Question: I would like that to know how to change the Font for the displayed/selected value in a 'JComboBox'. E.G.

The upper rendering of 'Aharoni' (image courtesy of <URL>.
I can change the list values with a renderer like this:
'''
public class JComboBoxItalic extends BasicComboBoxRenderer {
protected DefaultListCellRenderer defaultRenderer = new DefaultListCellRenderer();
public Component getListCellRendererComponent(JList list, Object value, int index, boolean isSelected, boolean cellHasFocus) {
Font theFont = null;
JLabel renderer = (JLabel) defaultRenderer.getListCellRendererComponent(list, value, index, isSelected,cellHasFocus);
theFont = new Font("Courier", Font.ITALIC, 14);
renderer.setFont(theFont);
return renderer;
}
}
'''
But this does not affect the selected value . Any ideas?
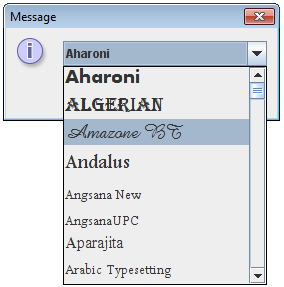
Answer: - I can't see something wrong, issue must be in the rest of your code- Renderer is applied only for Item in (if is visible) popup window, - you can to use the basic and simplest Renderer- you can to override all from paramaters from puaramaters - JList list, Object value,
int index, boolean isSelected, boolean cellHasFocus, every are settable, testable ..., separatelly
.
'''
private class ComboBoxRenderer extends DefaultListCellRenderer {
private static final long serialVersionUID = 1L;
private Font baseFont = new JLabel("Test").getFont();
@Override
public Component getListCellRendererComponent(JList list, Object value,
int index, boolean isSelected, boolean cellHasFocus) {
super.getListCellRendererComponent(list, value, index, isSelected, cellHasFocus);
//if (value instanceof Font) {
// Font font = (Font) value;
// setFont(new Font(font.getName(), baseFont.getStyle(), baseFont.getSize()));
setFont(new Font("Courier", Font.ITALIC, 14));
//}
return this;
}
}
'''
EDIT
> I would like that to know how to change the Font for the
displayed/selected value in a JComboBox
.

.

.

.
'''
import java.awt.BorderLayout;
import java.awt.Component;
import java.awt.Dimension;
import java.awt.Font;
import java.awt.GraphicsEnvironment;
import java.awt.Point;
import java.awt.Rectangle;
import java.awt.event.ItemEvent;
import java.awt.event.ItemListener;
import javax.swing.DefaultListCellRenderer;
import javax.swing.JComboBox;
import javax.swing.JFrame;
import javax.swing.JLabel;
import javax.swing.JList;
import javax.swing.JPopupMenu;
import javax.swing.JScrollPane;
import javax.swing.JViewport;
import javax.swing.plaf.basic.BasicComboBoxRenderer;
public class SystemFontDisplayer extends JFrame {
private static final long serialVersionUID = 1L;
private JComboBox fontsBox;
public SystemFontDisplayer() {
GraphicsEnvironment ge = GraphicsEnvironment.getLocalGraphicsEnvironment();
String[] fontFamilyNames = ge.getAvailableFontFamilyNames();
fontsBox = new JComboBox(fontFamilyNames);
fontsBox.setSelectedItem(0);
fontsBox.setRenderer(new ComboRenderer(fontsBox));
fontsBox.addItemListener(new ItemListener() {
@Override
public void itemStateChanged(ItemEvent e) {
if (e.getStateChange() == ItemEvent.SELECTED) {
final String fontName = fontsBox.getSelectedItem().toString();
fontsBox.setFont(new Font(fontName, Font.PLAIN, 16));
}
}
});
fontsBox.setSelectedItem(0);
fontsBox.getEditor().selectAll();
add(fontsBox, BorderLayout.CENTER);
setDefaultCloseOperation(JFrame.EXIT_ON_CLOSE);
setPreferredSize(new Dimension(400, 60));
setLocation(200, 105);
pack();
java.awt.EventQueue.invokeLater(new Runnable() {
@Override
public void run() {
fontsBox.setPopupVisible(true);
fontsBox.setPopupVisible(false);
}
});
setVisible(true);
}
public static void main(String arg[]) {
java.awt.EventQueue.invokeLater(new Runnable() {
@Override
public void run() {
SystemFontDisplayer systemFontDisplayer = new SystemFontDisplayer();
}
});
}
private class ComboRenderer extends BasicComboBoxRenderer {
private static final long serialVersionUID = 1L;
private JComboBox comboBox;
final DefaultListCellRenderer defaultRenderer = new DefaultListCellRenderer();
private int row;
private ComboRenderer(JComboBox fontsBox) {
comboBox = fontsBox;
}
private void manItemInCombo() {
if (comboBox.getItemCount() > 0) {
final Object comp = comboBox.getUI().getAccessibleChild(comboBox, 0);
if ((comp instanceof JPopupMenu)) {
final JList list = new JList(comboBox.getModel());
final JPopupMenu popup = (JPopupMenu) comp;
final JScrollPane scrollPane = (JScrollPane) popup.getComponent(0);
final JViewport viewport = scrollPane.getViewport();
final Rectangle rect = popup.getVisibleRect();
final Point pt = viewport.getViewPosition();
row = list.locationToIndex(pt);
}
}
}
@Override
public Component getListCellRendererComponent(JList list, Object value, int index, boolean isSelected, boolean cellHasFocus) {
super.getListCellRendererComponent(list, value, index, isSelected, cellHasFocus);
if (list.getModel().getSize() > 0) {
manItemInCombo();
}
final JLabel renderer = (JLabel) defaultRenderer.getListCellRendererComponent(list, value, row, isSelected, cellHasFocus);
final Object fntObj = value;
final String fontFamilyName = (String) fntObj;
setFont(new Font(fontFamilyName, Font.PLAIN, 16));
return this;
}
}
}
'''